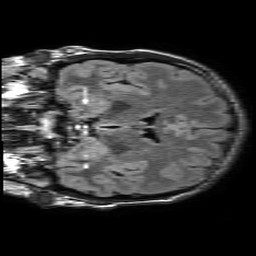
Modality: FLAIR
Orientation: coronal
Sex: male
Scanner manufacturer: philips
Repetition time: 11 s
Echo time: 0.125 s